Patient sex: M
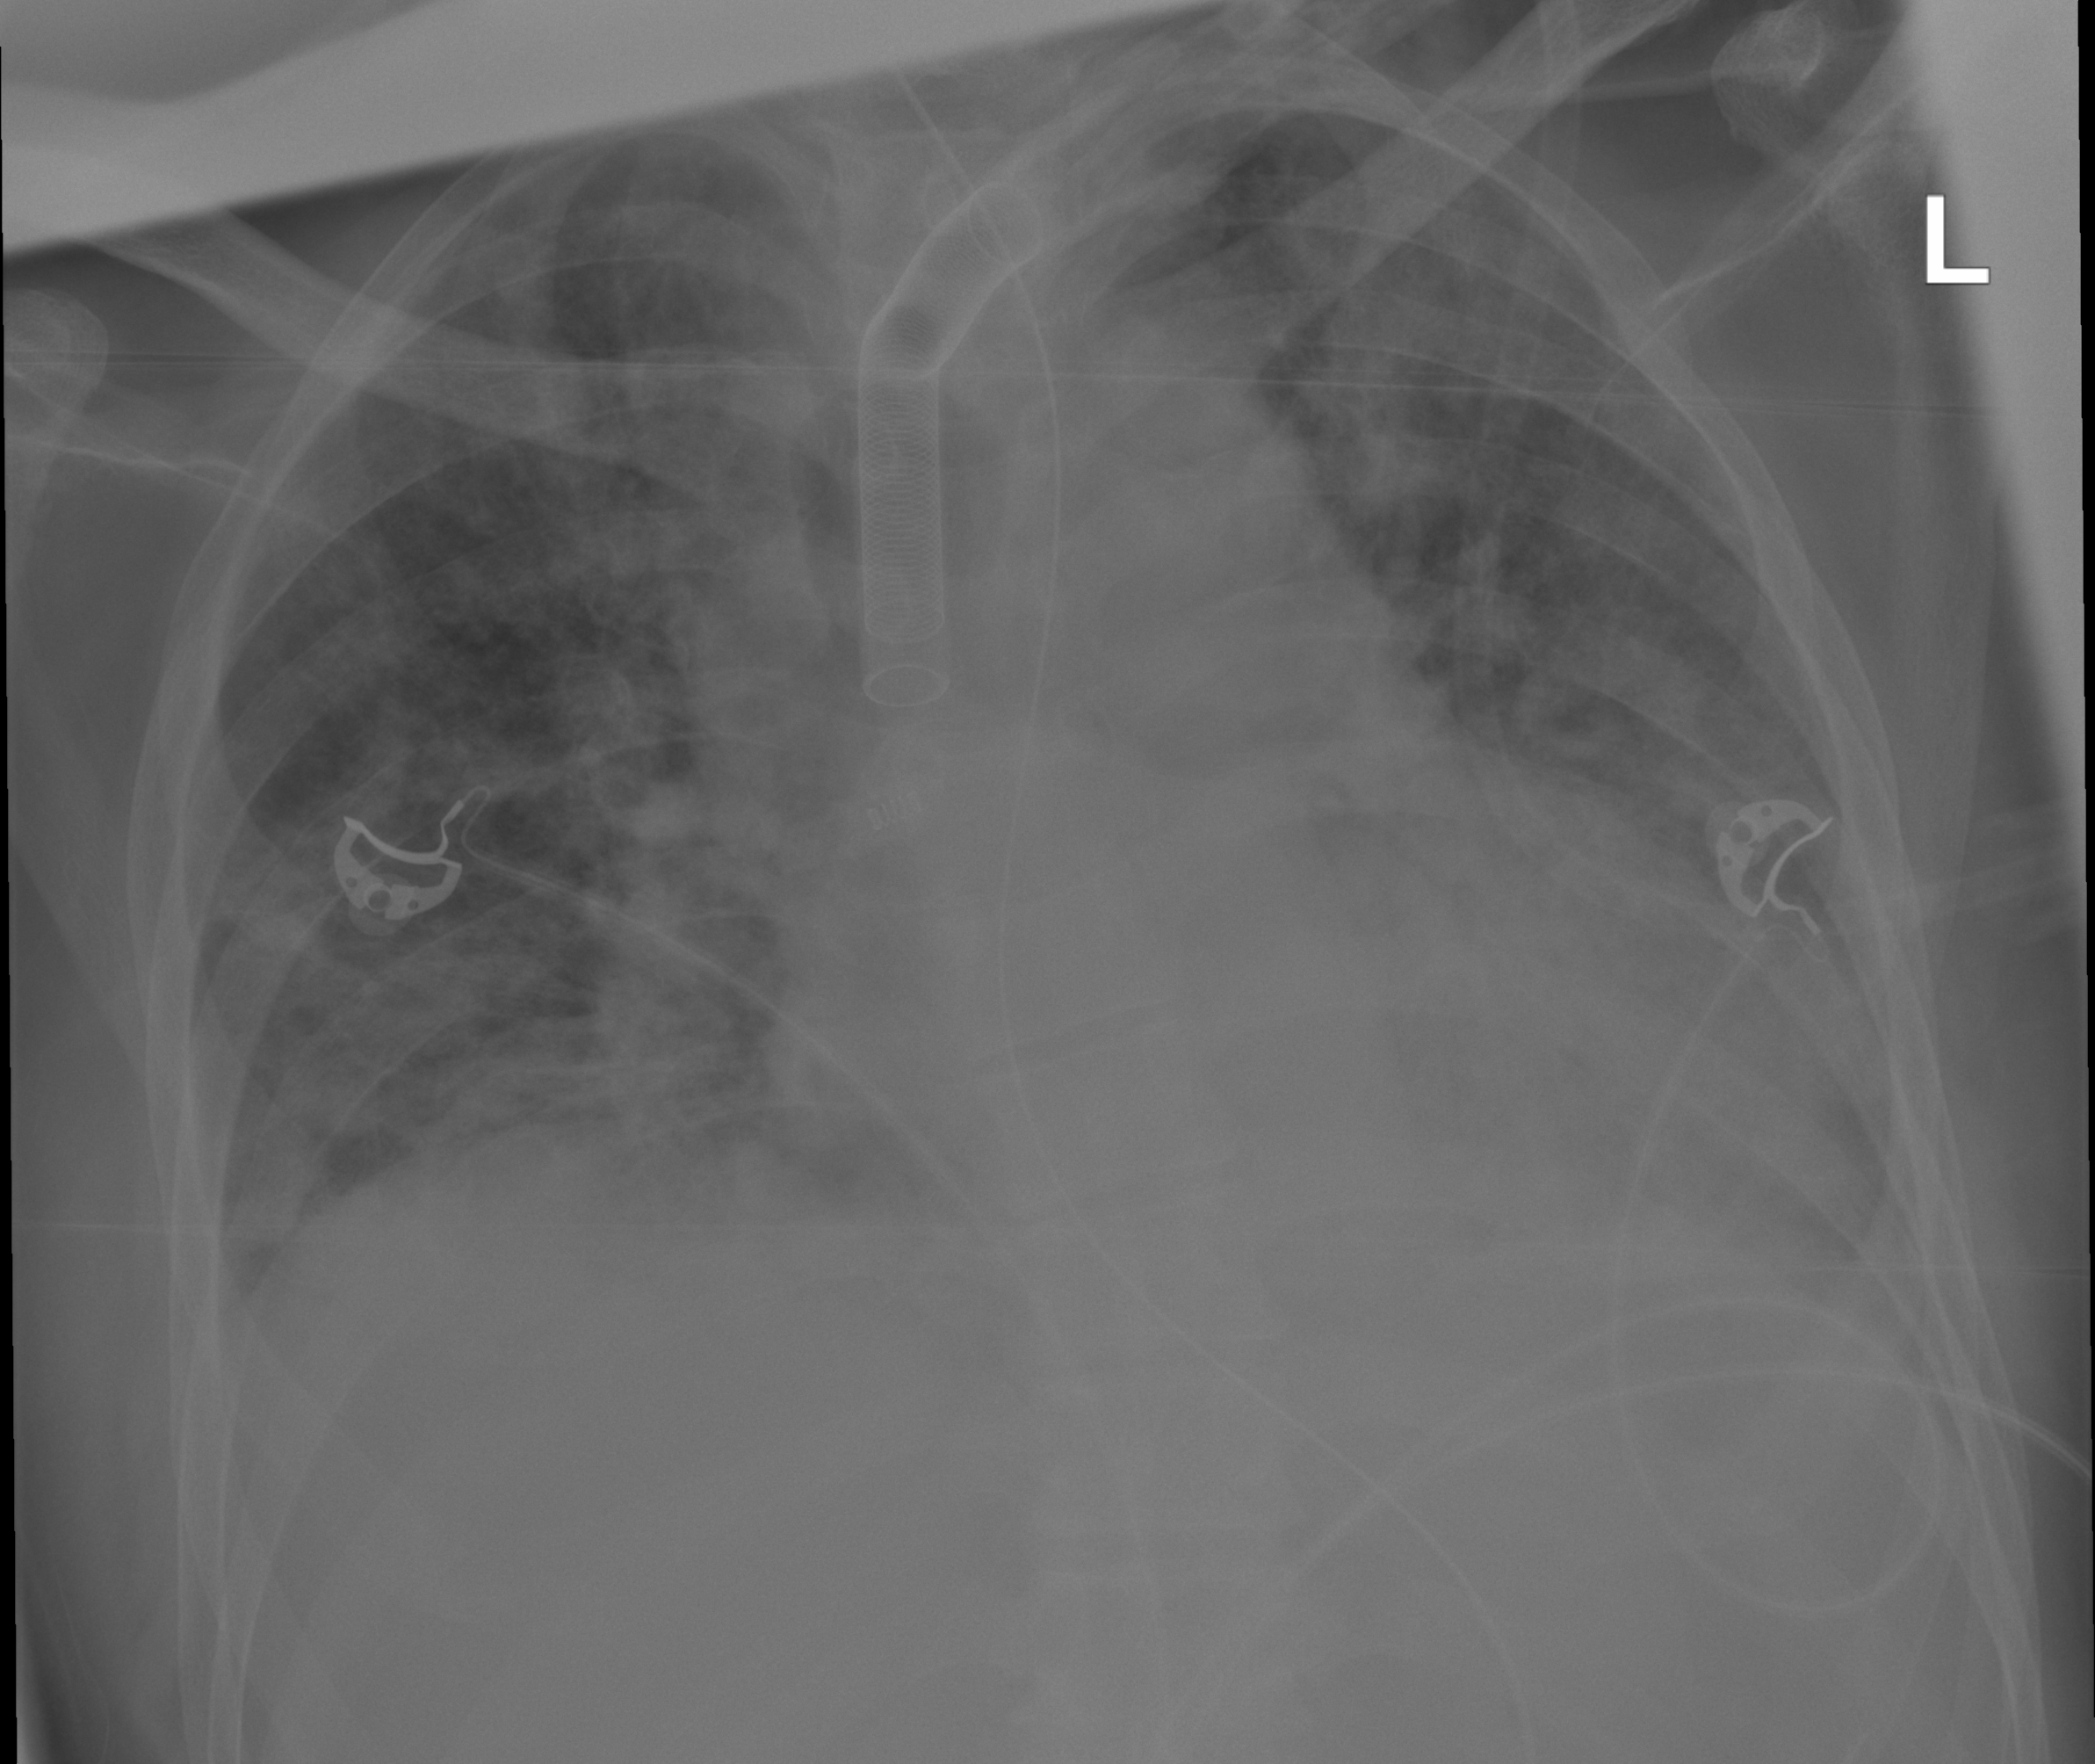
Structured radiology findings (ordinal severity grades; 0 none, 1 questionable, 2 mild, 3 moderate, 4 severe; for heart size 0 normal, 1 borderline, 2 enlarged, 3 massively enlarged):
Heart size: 2
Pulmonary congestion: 0
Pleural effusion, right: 0
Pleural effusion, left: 2
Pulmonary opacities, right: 3
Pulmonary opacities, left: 3
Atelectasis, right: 0
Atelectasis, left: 2